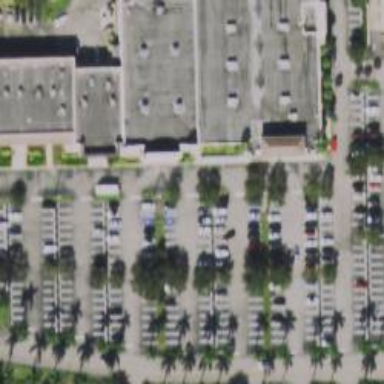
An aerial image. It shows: Parking space.